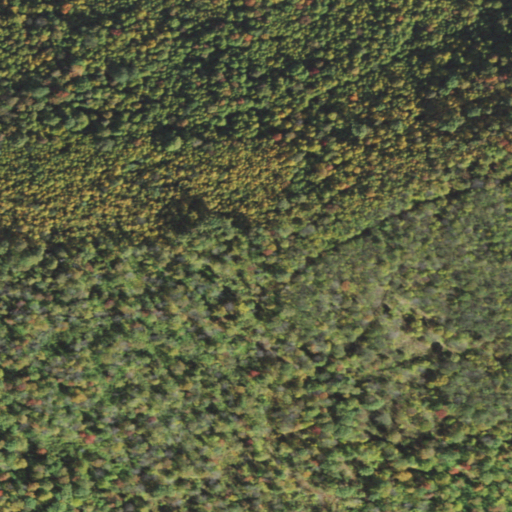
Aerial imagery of mountain in Pennsylvania named Cattle Knob containing deciduous forest, mixed forest, and evergreen forest